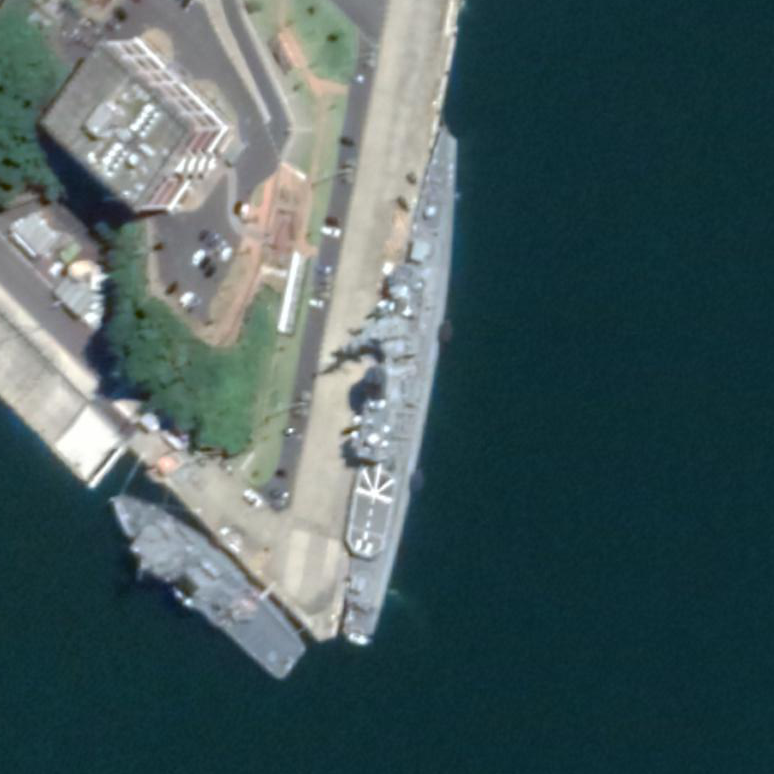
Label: Abukuma-class_frigate